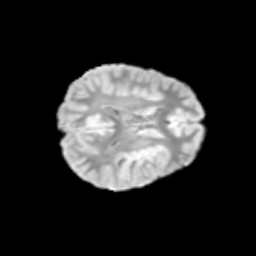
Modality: T2w
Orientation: axial
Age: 9
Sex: male
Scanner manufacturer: siemens
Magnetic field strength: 3 T
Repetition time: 3.8 s
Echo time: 0.07 s